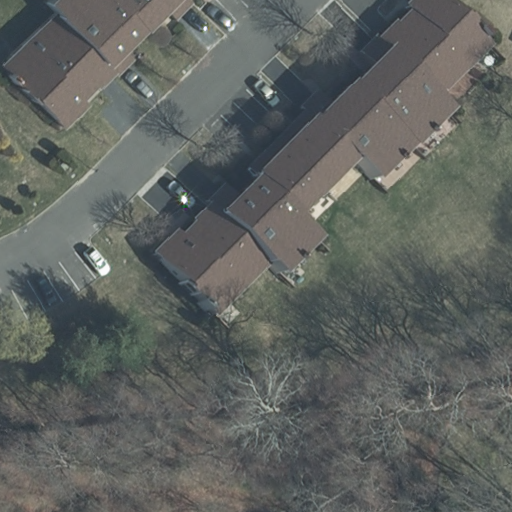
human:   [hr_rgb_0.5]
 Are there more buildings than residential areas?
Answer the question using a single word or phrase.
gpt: no

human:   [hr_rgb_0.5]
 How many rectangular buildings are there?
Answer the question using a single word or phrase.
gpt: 1

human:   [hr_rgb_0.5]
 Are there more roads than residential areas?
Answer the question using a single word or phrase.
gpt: no

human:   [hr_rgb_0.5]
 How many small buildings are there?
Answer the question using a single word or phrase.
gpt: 1

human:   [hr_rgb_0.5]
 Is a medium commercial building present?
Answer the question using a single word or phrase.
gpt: no

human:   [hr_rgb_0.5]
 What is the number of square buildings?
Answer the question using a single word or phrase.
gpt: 0

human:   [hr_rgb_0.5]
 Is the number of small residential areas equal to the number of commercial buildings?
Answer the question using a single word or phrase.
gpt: yes

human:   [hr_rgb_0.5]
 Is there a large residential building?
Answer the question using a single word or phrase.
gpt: yes

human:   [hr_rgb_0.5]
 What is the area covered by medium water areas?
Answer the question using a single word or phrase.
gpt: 0m2

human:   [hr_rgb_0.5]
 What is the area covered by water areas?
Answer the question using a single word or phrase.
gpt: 0m2

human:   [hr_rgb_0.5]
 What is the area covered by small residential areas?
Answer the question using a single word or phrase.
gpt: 0m2

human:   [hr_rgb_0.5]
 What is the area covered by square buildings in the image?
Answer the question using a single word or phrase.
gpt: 0m2

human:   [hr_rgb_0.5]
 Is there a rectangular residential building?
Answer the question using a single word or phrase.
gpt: yes

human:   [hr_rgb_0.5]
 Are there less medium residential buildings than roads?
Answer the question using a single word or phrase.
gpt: yes

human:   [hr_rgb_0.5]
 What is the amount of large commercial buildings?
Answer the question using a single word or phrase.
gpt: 0

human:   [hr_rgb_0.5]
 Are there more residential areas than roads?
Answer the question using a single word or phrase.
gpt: yes

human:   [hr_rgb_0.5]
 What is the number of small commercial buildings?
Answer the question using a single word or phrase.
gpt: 0

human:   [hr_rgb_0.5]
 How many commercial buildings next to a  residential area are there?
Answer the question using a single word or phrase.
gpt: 0

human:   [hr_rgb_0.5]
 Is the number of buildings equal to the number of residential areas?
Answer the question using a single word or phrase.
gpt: yes

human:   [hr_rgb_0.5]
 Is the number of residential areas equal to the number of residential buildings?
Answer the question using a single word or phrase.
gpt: yes

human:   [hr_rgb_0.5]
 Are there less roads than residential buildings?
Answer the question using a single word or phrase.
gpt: yes

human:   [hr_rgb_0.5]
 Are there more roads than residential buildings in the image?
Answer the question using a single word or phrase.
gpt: no

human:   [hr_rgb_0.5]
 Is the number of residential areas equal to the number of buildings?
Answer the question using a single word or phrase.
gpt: yes

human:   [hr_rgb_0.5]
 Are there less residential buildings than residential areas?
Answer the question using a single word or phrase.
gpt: no

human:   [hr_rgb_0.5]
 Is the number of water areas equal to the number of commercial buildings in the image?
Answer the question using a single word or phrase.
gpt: yes

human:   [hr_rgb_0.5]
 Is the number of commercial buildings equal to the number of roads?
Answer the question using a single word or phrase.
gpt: no

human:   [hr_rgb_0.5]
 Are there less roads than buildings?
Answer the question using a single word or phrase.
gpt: yes

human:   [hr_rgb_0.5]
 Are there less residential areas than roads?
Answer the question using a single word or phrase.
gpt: no

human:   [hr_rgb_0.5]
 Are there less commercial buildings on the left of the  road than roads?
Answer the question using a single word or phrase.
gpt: yes

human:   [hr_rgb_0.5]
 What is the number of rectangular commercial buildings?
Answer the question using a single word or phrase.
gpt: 0

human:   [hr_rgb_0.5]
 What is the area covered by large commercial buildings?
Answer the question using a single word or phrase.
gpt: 0m2

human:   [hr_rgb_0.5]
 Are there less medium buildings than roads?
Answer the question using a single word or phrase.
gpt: yes

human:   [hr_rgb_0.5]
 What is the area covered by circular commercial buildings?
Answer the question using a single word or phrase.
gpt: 0m2

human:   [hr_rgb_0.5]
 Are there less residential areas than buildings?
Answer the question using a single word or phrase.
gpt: no

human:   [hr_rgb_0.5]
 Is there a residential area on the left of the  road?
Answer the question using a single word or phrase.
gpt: no

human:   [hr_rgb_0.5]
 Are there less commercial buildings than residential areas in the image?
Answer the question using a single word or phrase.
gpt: yes